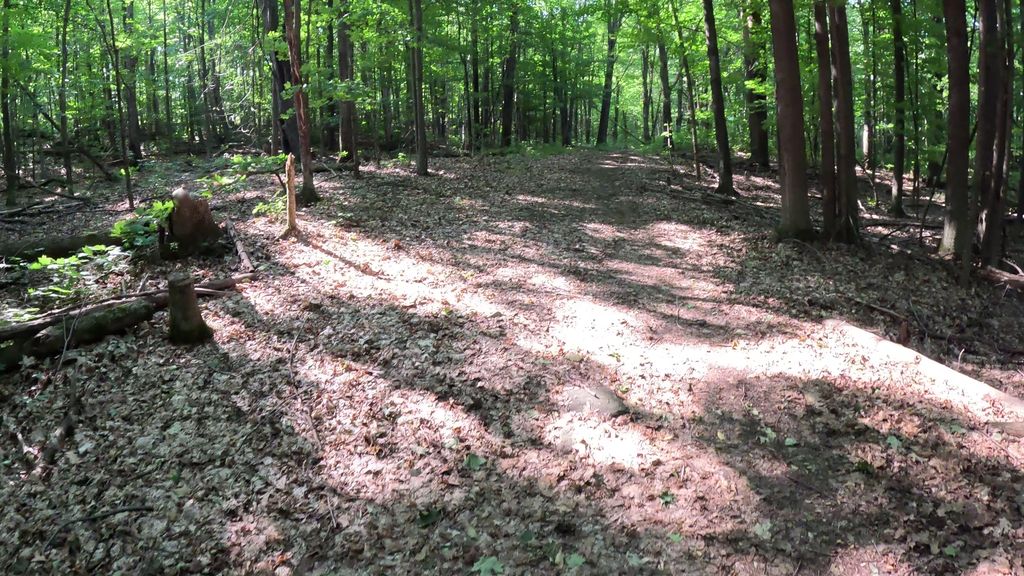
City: ottawa-gatineau